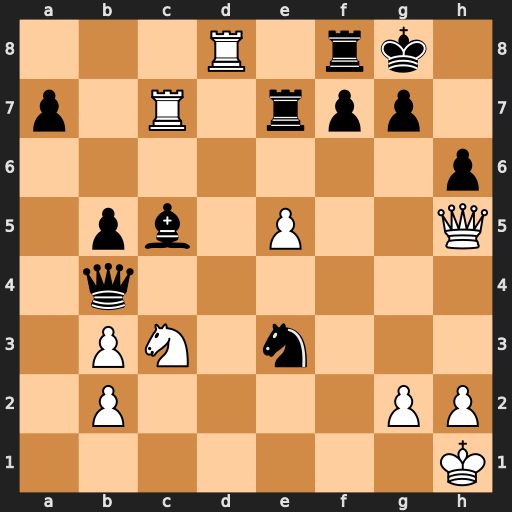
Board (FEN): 3R1rk1/p1R1rpp1/7p/1pb1P2Q/1q6/1PN1n3/1P4PP/7K
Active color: w
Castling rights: -
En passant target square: -
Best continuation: Rxf8+ Kxf8 Rc8+ Re8 e6 g6 Qf3 Nf5 Rxe8+